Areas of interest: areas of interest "Church"
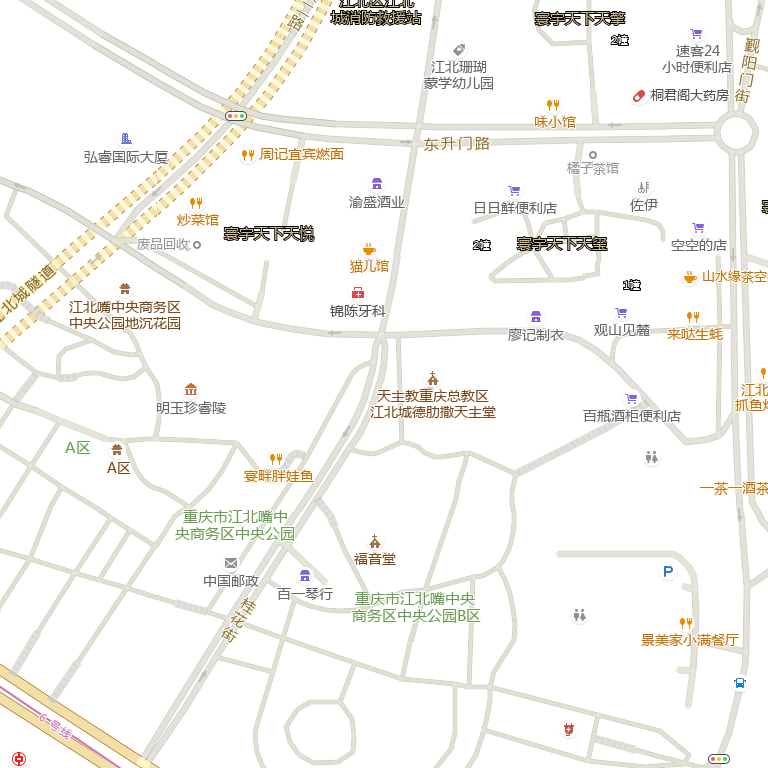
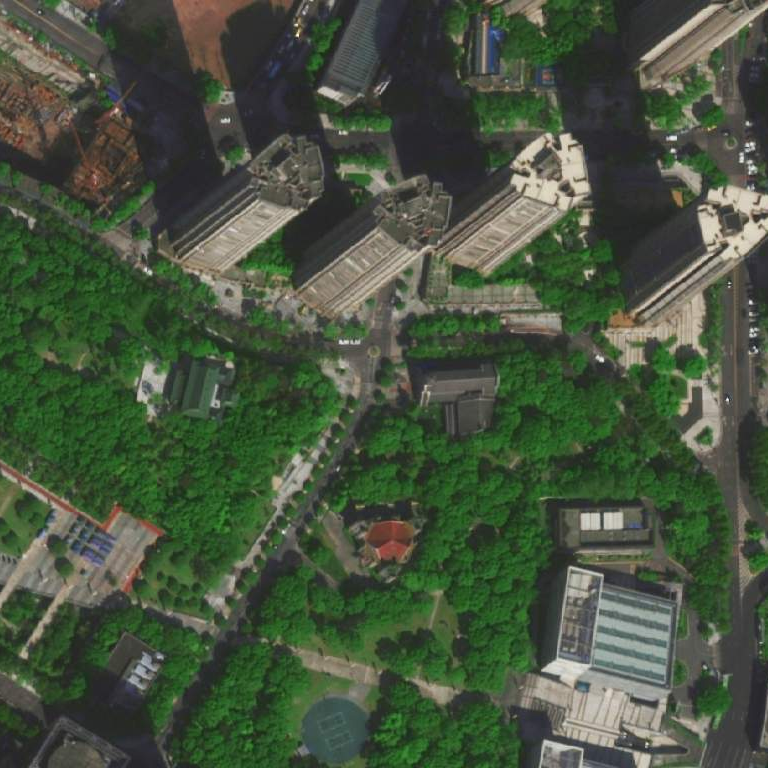